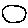
Label: moon